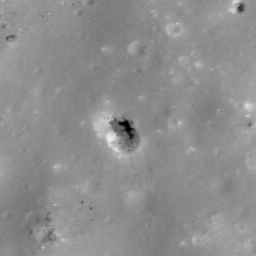
Pit: Kepler 3
Host crater: Kepler
Host type: impact_melt
Lunar coordinates: latitude 8.164, longitude 322.045